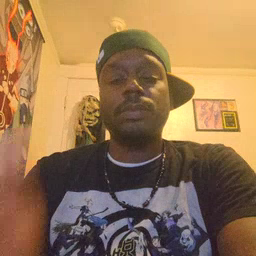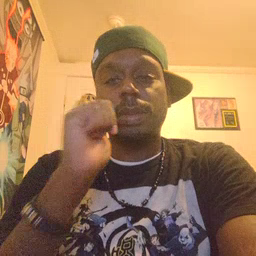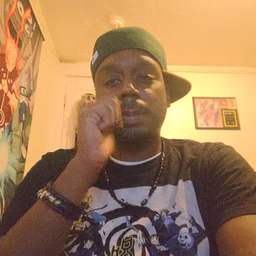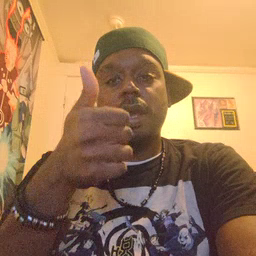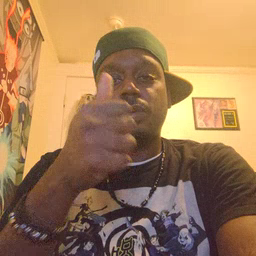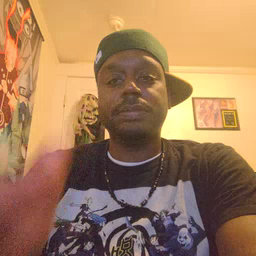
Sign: tomorrow